Interaction volume radius: 10 \u00c5
Interaction volume height: 25 \u00c5
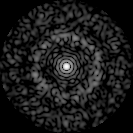
Disorder parameter: 0.8496